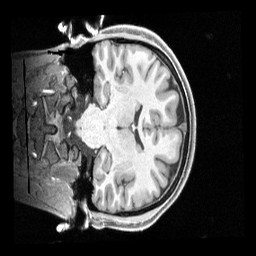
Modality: T1w
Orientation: coronal
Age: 25
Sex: female
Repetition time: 2.4 s
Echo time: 0.00222 s